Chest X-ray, PA view. Patient: 60 years old, sex M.
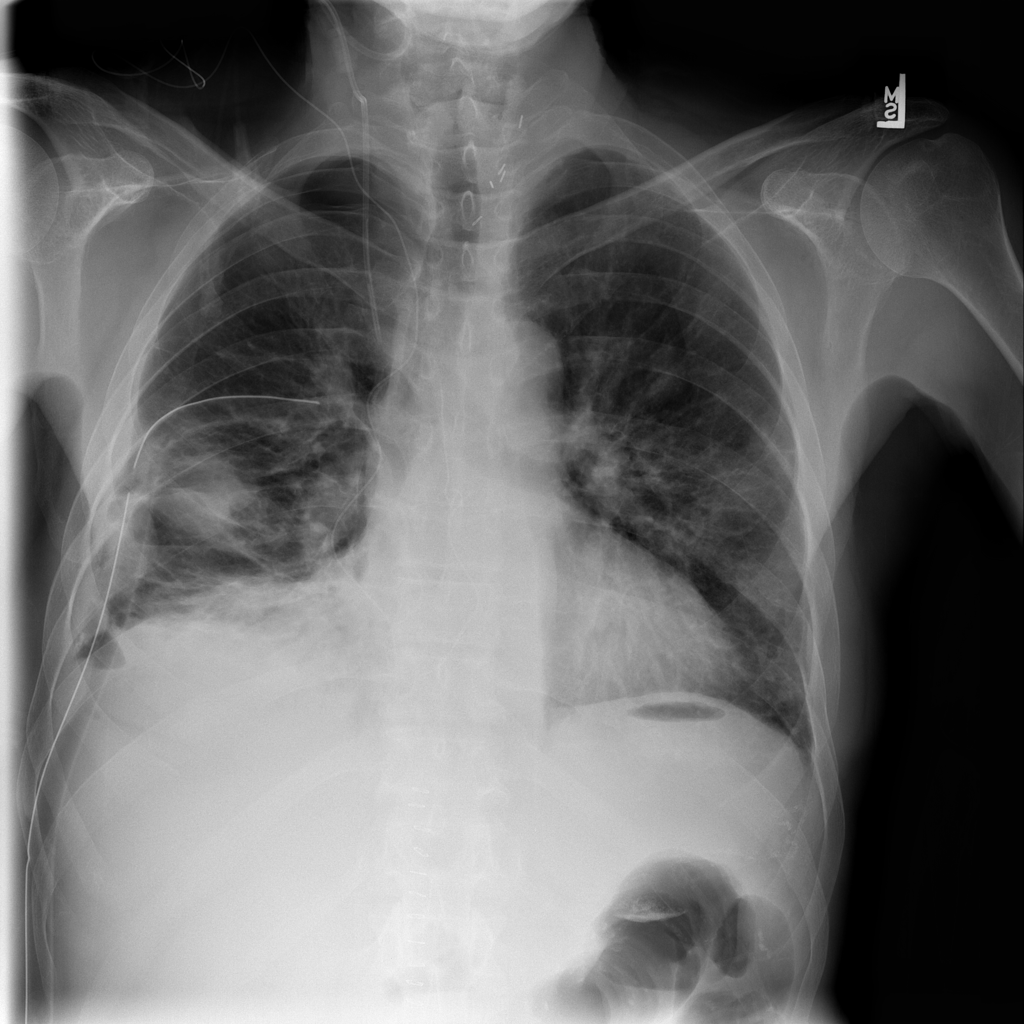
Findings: Pneumothorax